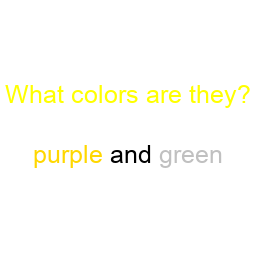
Color: gold, silver
Color name shown: purple, green
Background color: white
Question text color: yellow